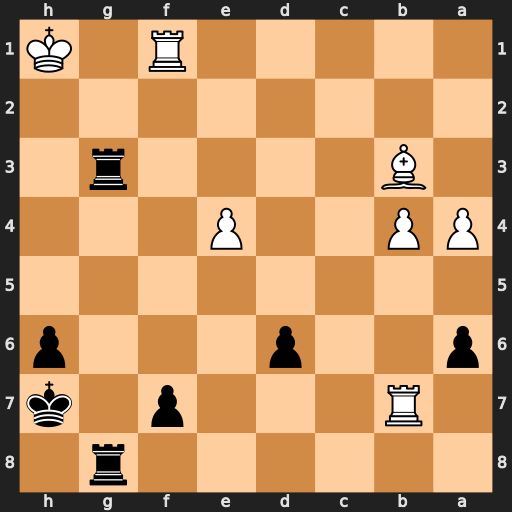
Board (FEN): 6r1/1R3p1k/p2p3p/8/PP2P3/1B4r1/8/5R1K
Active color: b
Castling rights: -
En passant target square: -
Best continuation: Rh3#